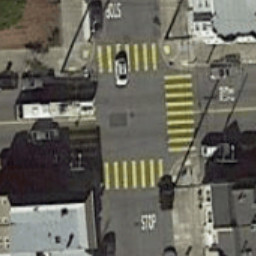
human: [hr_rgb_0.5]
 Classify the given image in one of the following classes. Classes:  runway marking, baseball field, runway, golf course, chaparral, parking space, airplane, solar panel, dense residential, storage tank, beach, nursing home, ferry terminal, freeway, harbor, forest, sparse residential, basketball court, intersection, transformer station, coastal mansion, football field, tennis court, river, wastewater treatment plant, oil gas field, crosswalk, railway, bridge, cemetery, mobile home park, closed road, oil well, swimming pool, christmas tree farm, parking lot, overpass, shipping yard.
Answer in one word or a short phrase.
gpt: crosswalk